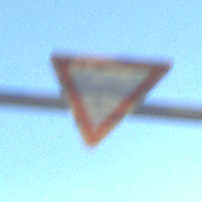
Verkehrszeichen: VorfahrtGewaehren
Umgebung: Outdoor, Nature
Tageszeit: Night
Wetter: PartlyCloudy
Licht: Natural
Jahreszeit: NotSpecified
Kontrast: HighContrast